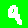
Digit: 9